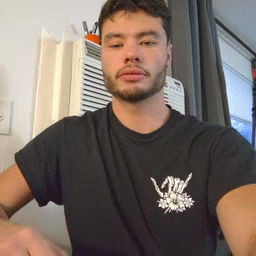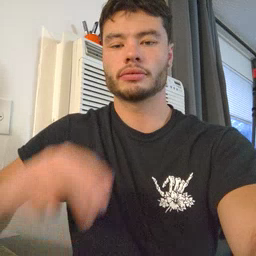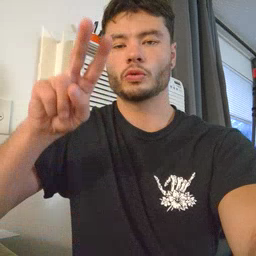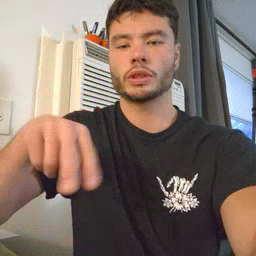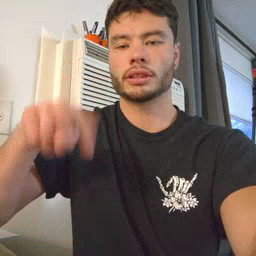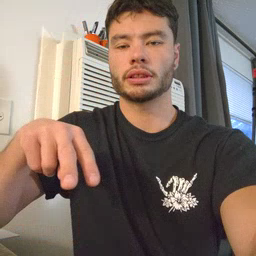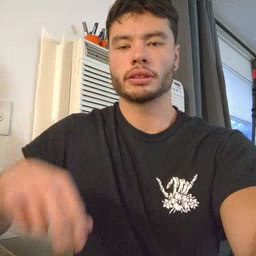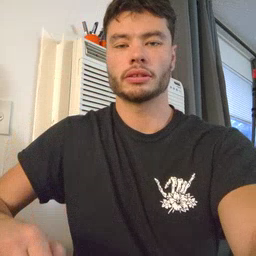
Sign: read